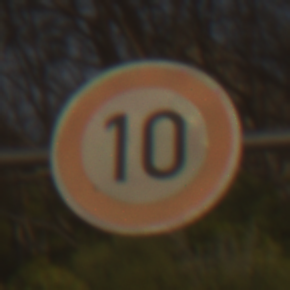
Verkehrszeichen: Geschwindigkeit10
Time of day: SunriseSunset
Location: Outdoor (Nature)
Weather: PartlyCloudy
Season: NotSpecified
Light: Natural